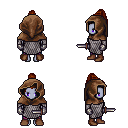
a pixel art fantasy rpg character, female body template, dark elf, purple skin, chain mail, magenta pants, brunette long topknot hairstyle, cloth hood, metal gloves, brown shoes, dagger, four views (front, back, left, right), 2x2 character sprite sheet, small pixel art, hard edges, no anti-aliasing